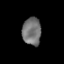
Tissue: prostate
Cell type: T cells
Senescence score: 0.3284
Nuclear area (px): 510
Mean DAPI intensity: 114.718